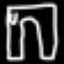
Label: pants